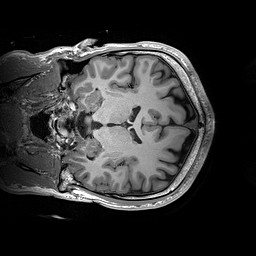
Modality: T1w
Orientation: coronal
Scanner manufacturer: siemens
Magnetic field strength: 3 T
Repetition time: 2.2 s
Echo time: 0.00244 s